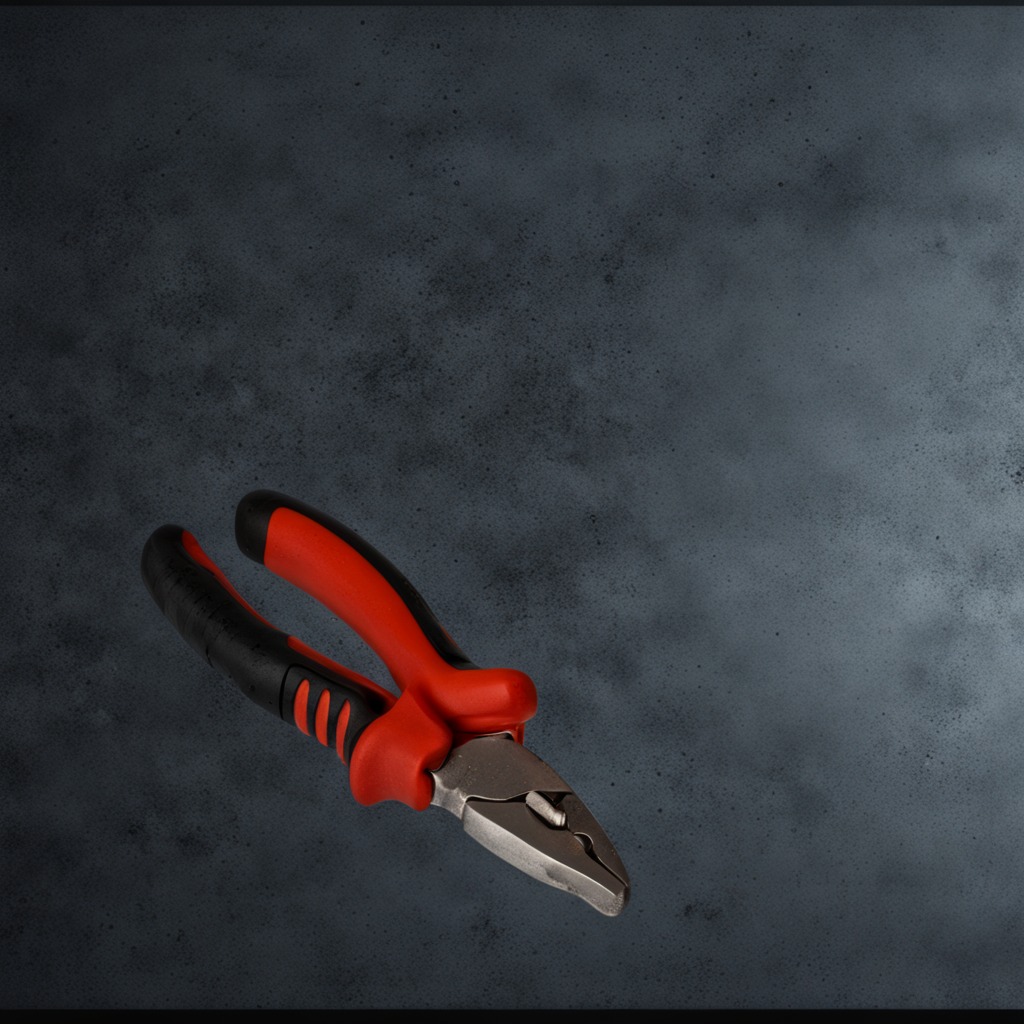
A plier is lying on a clean granite table inside a workshop at night.